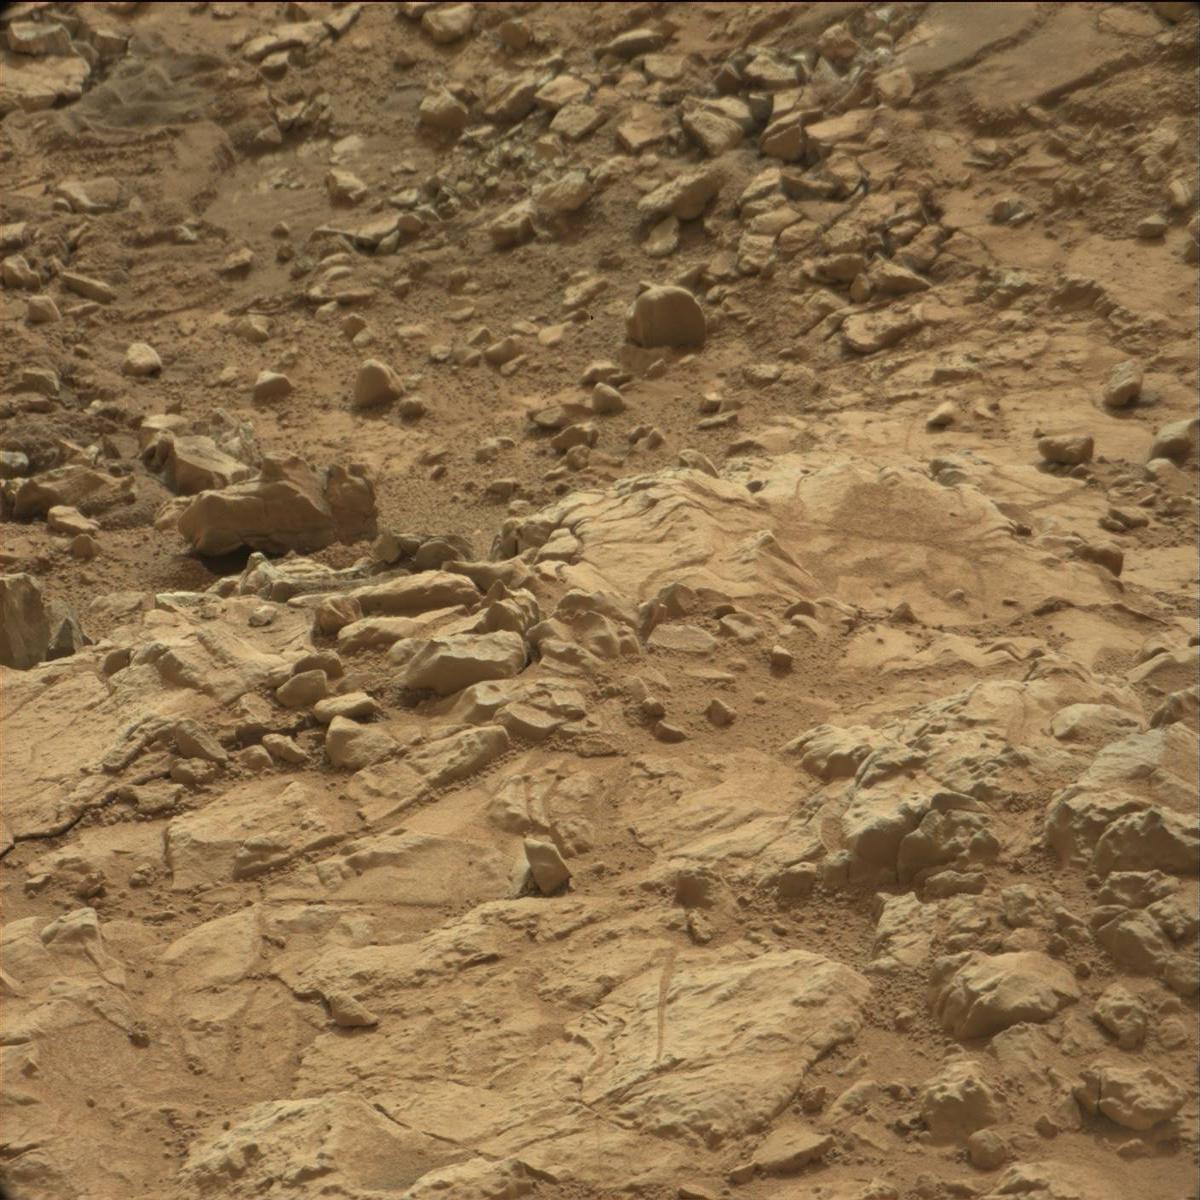
Terrain classes present: Bedrock, Sand / Soil, Track